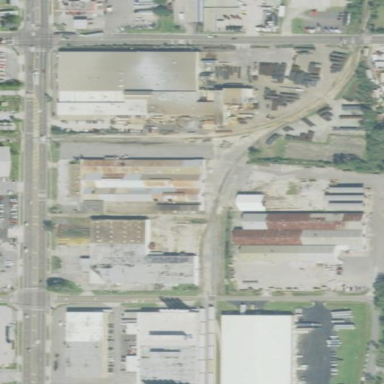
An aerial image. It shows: Industrial area primarily for manufacturing purposes.